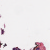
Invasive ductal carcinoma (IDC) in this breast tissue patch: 0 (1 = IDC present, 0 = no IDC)